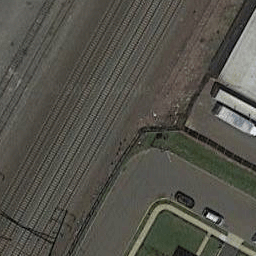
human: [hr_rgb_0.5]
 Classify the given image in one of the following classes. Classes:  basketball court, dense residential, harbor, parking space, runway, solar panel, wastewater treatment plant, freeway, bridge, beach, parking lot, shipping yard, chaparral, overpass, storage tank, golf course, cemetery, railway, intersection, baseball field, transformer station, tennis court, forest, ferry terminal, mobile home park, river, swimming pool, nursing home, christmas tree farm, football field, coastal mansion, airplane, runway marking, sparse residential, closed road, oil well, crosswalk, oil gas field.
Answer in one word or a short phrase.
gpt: railway